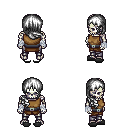
a pixel art fantasy rpg character, male body template, skeleton, leather chest armor, metal pants, white right-swept hairstyle, white cloth bandages, gray slippers, four views (front, back, left, right), 2x2 character sprite sheet, small pixel art, hard edges, no anti-aliasing